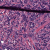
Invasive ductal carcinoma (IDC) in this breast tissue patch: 1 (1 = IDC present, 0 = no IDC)